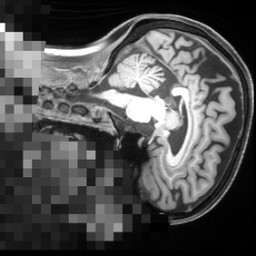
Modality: T1w
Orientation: sagittal
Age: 26
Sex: female
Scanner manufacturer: siemens
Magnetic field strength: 3 T
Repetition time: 2.55 s